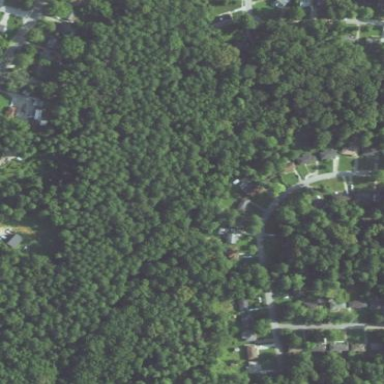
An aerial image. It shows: Serene woodland landscape.